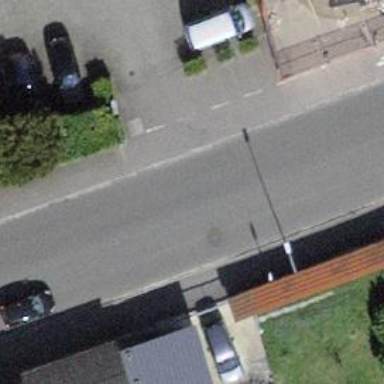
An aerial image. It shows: Bus stop with stop position for public transport.